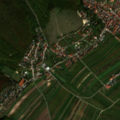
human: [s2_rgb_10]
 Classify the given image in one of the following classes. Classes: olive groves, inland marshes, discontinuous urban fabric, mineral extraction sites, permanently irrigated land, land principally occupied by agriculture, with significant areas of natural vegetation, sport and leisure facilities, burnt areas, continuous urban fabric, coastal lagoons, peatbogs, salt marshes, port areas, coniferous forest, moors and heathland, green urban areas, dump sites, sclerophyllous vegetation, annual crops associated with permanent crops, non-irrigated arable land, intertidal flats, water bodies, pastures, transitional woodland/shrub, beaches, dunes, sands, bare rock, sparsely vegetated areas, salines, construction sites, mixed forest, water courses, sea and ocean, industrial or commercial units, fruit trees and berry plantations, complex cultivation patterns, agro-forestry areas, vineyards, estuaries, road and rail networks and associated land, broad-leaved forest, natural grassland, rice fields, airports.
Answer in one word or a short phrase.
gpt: discontinuous urban fabric, vineyards, land principally occupied by agriculture, with significant areas of natural vegetation, broad-leaved forest